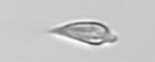
Label: Oxytoxum